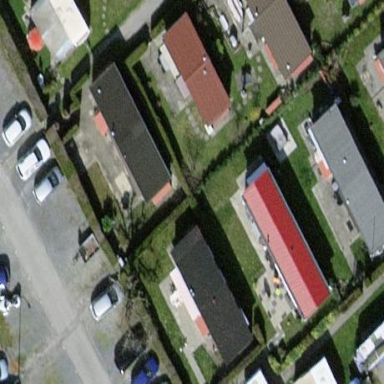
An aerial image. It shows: Static caravan building.